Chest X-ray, AP view. Patient: 64 years old, sex M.
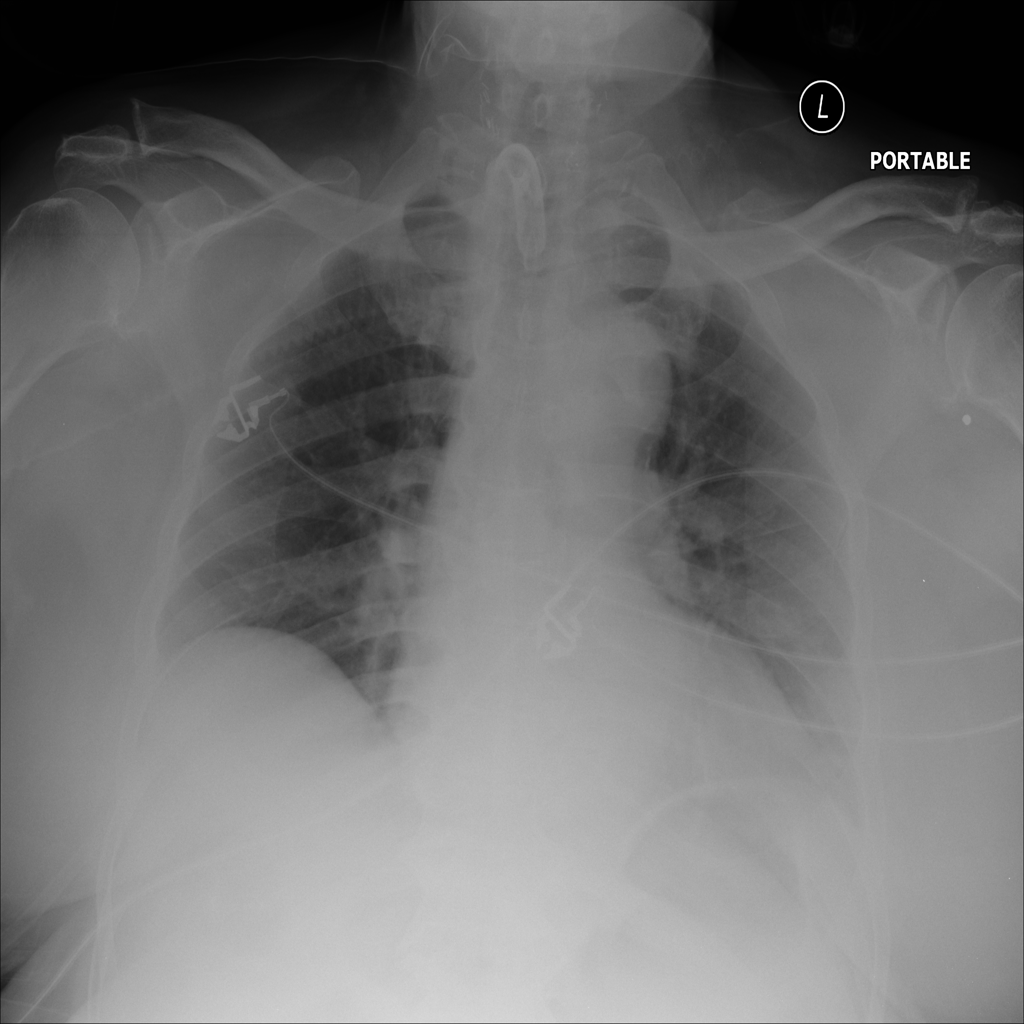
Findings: Infiltration